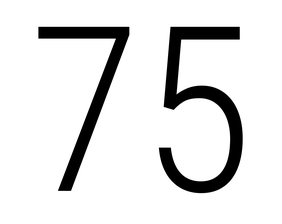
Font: Roboto_Condensed_Light